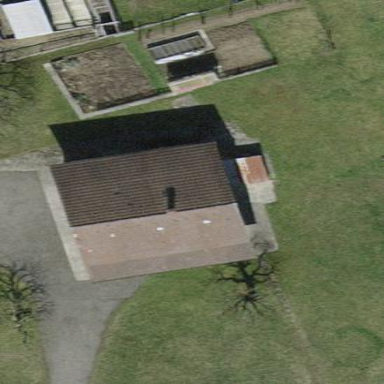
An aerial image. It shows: Shed building.